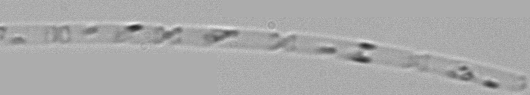
Label: Cerataulina_pelagica